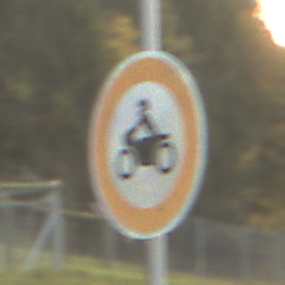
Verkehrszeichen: VerbotKraftraeder
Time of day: SunriseSunset
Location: Outdoor (Nature)
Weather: PartlyCloudy
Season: NotSpecified
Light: Natural